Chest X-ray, PA view. Patient: 35 years old, sex F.
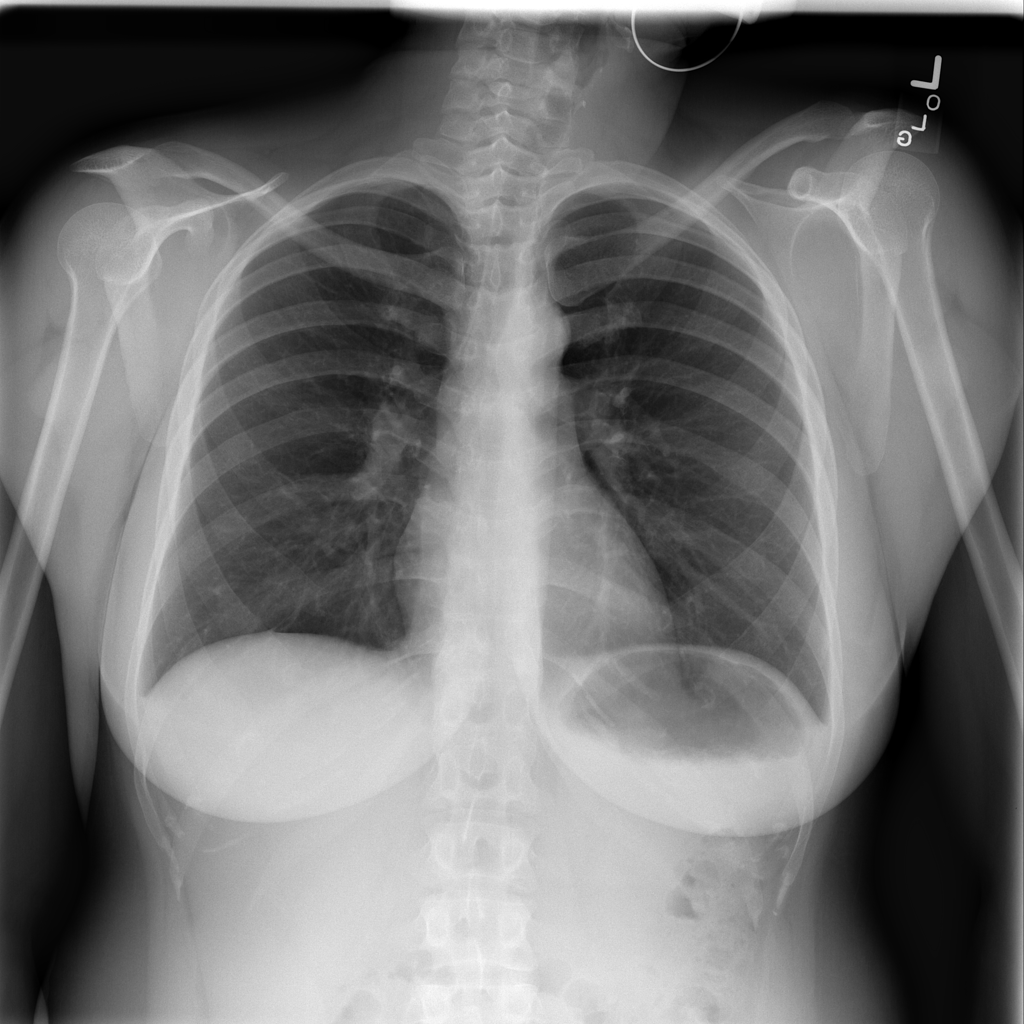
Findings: No Finding